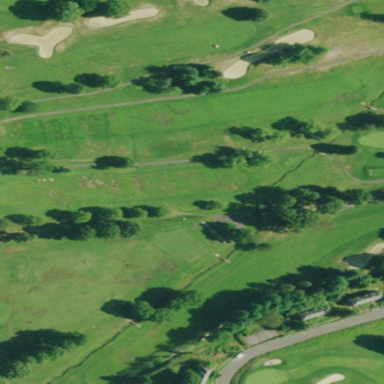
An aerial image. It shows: Grassy area designated as driving range for golf.